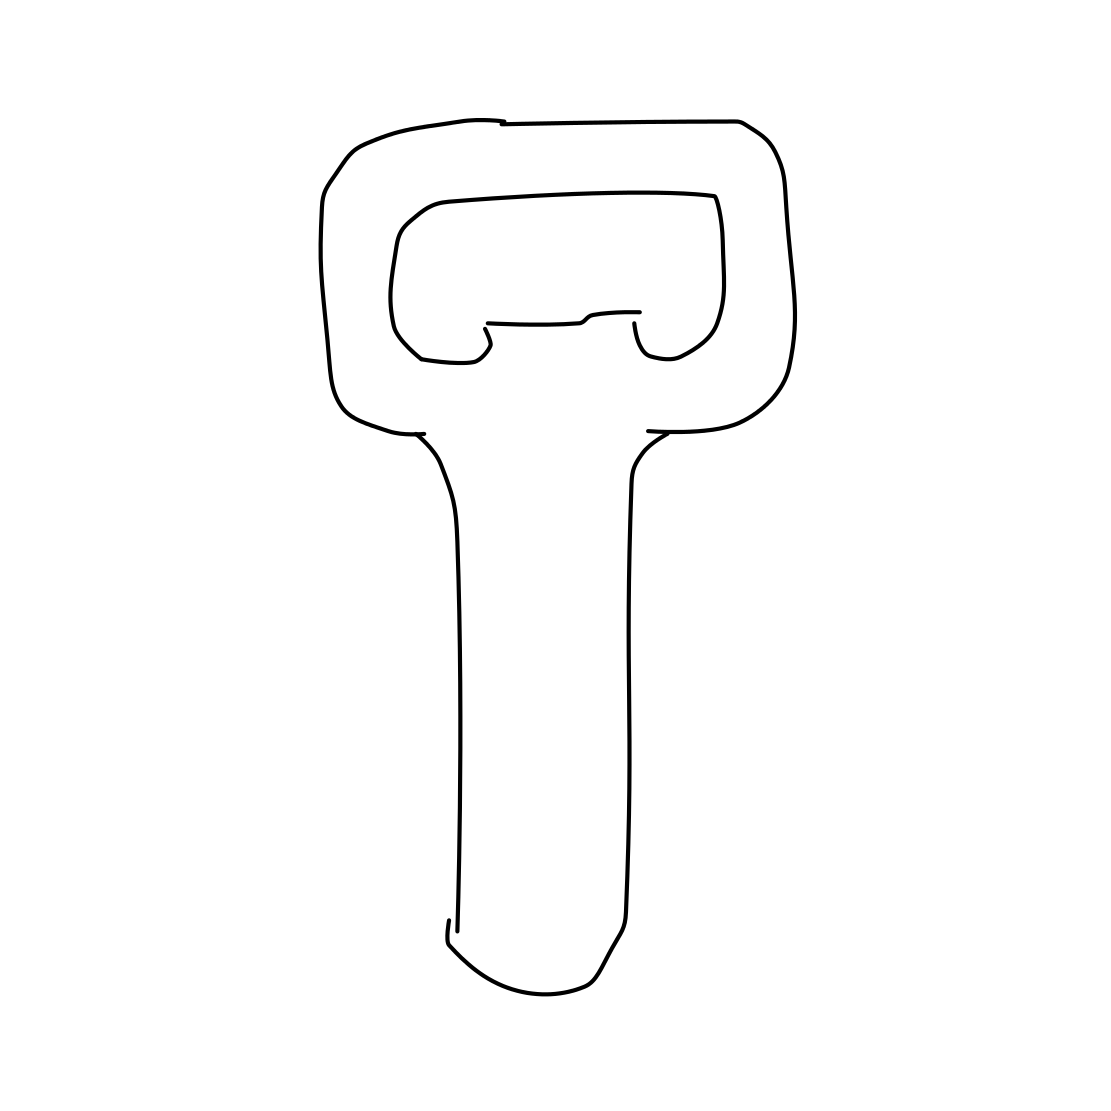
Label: bottle opener